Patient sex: F
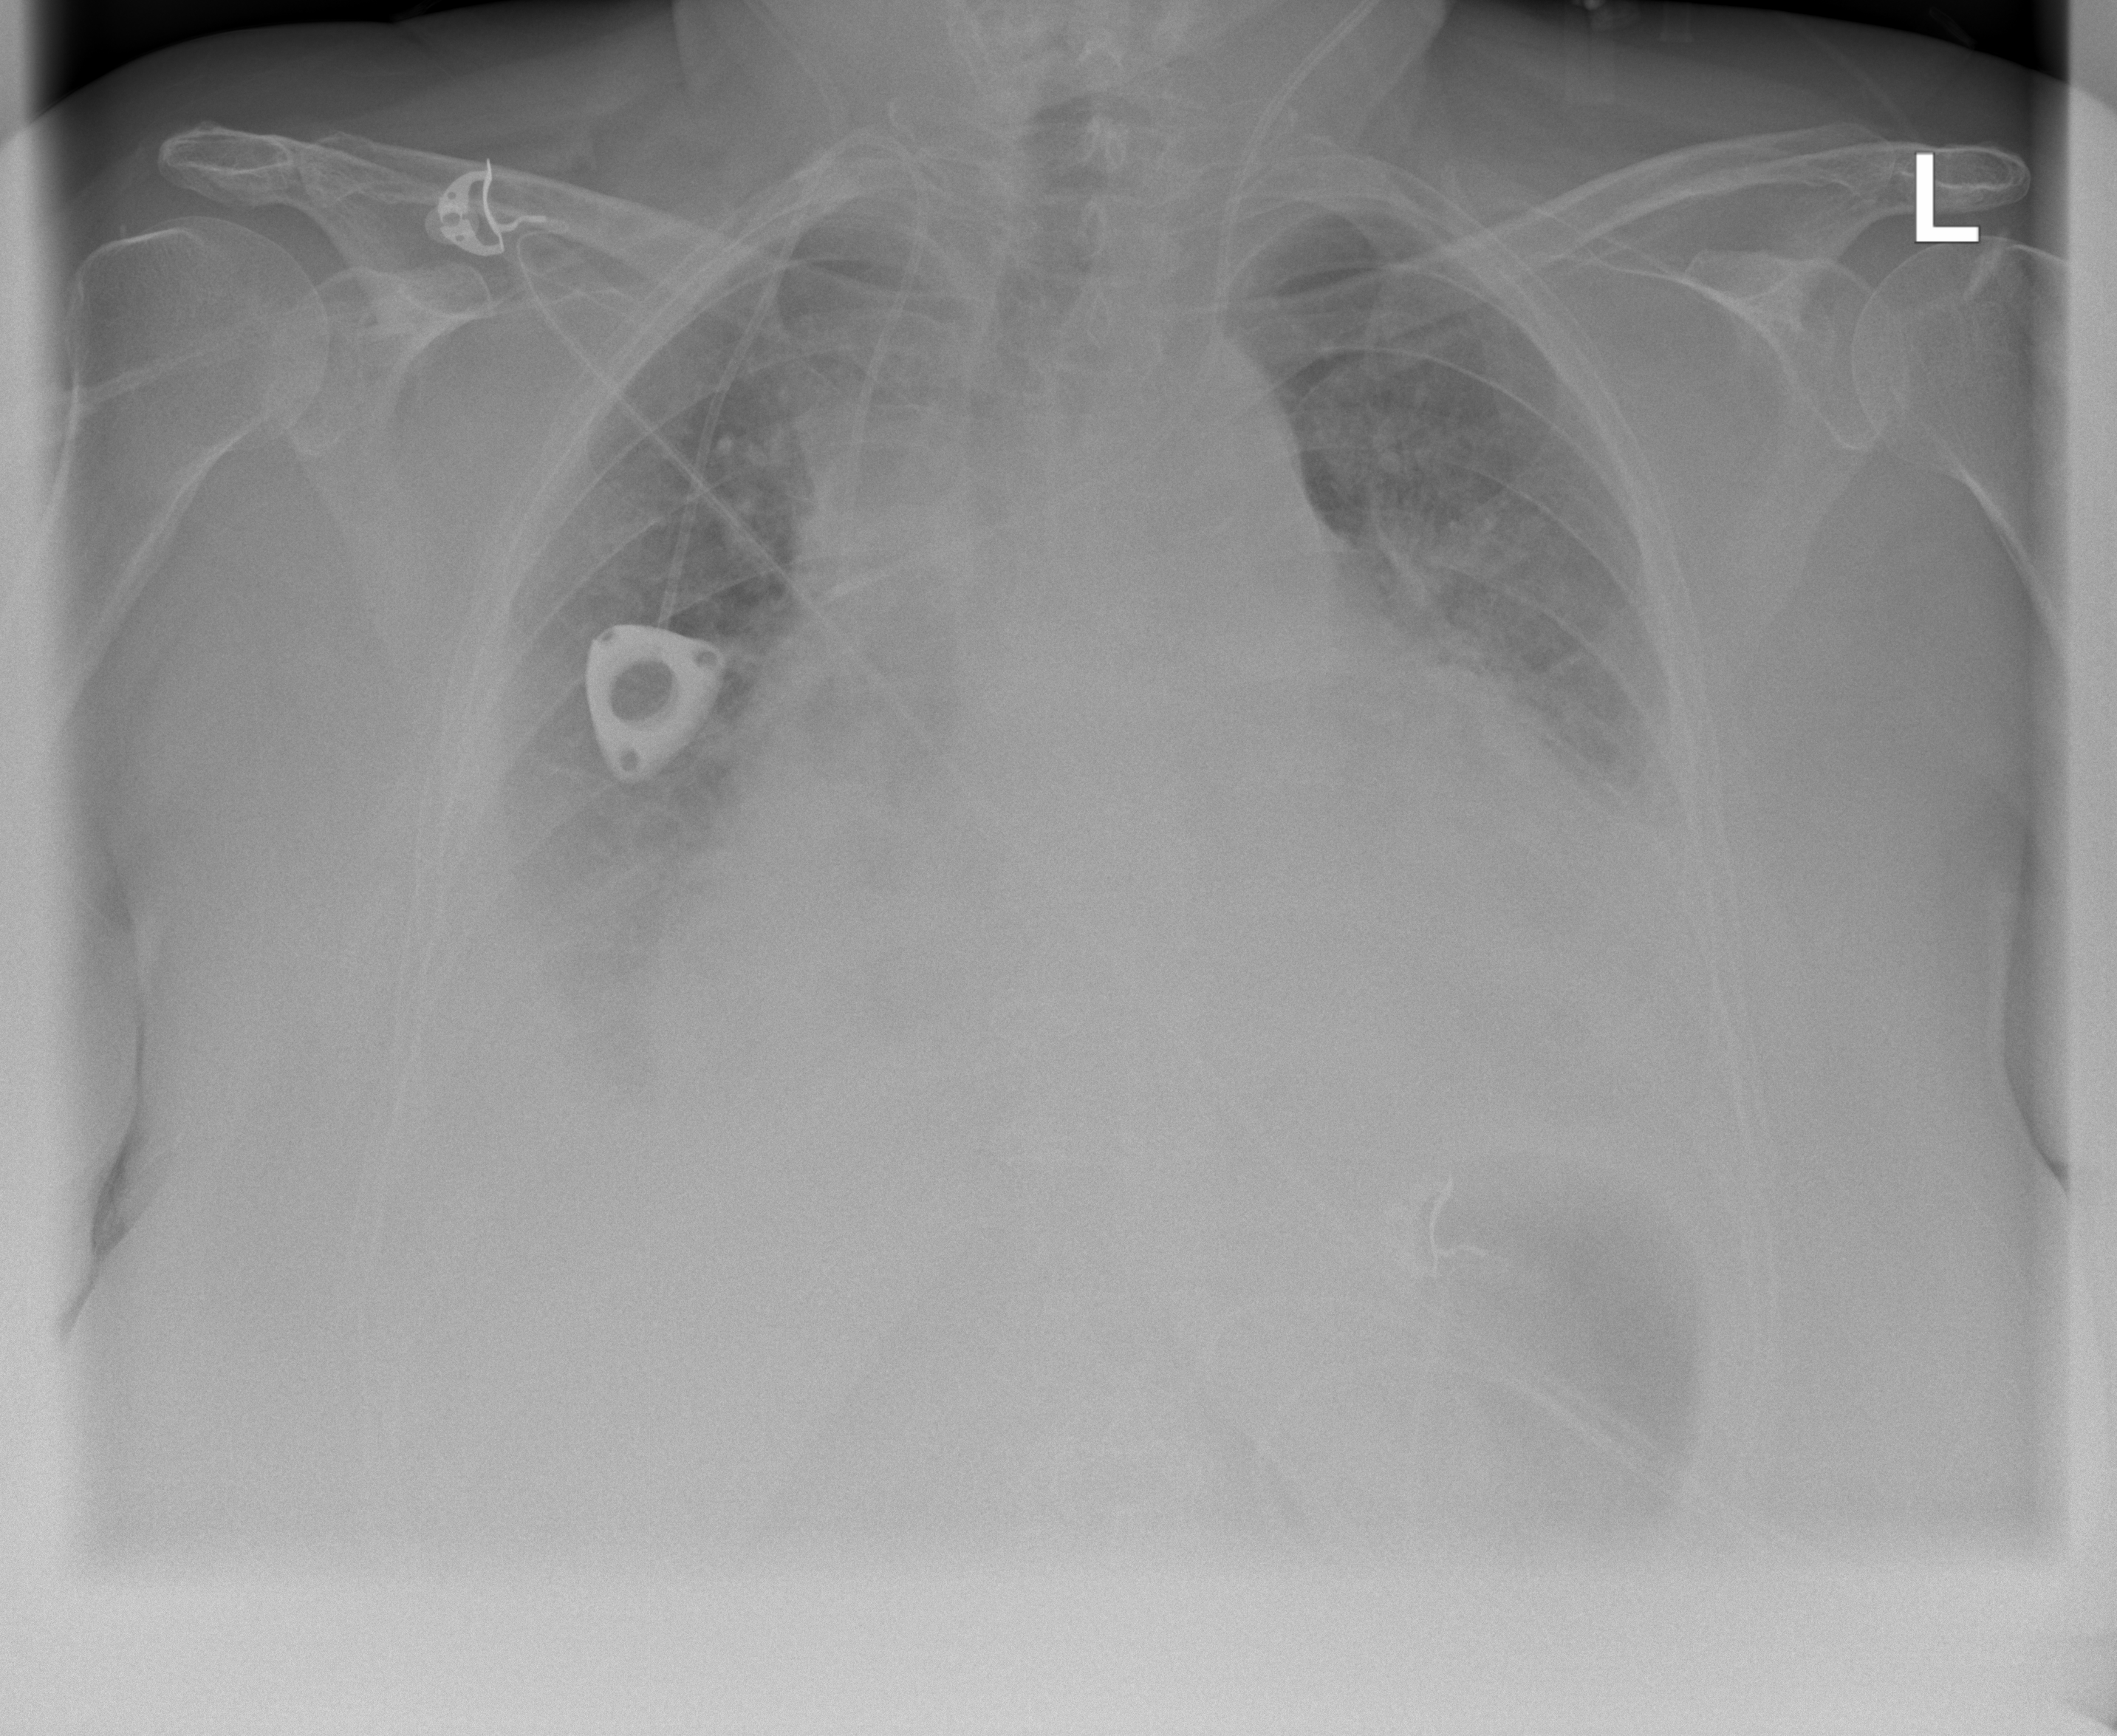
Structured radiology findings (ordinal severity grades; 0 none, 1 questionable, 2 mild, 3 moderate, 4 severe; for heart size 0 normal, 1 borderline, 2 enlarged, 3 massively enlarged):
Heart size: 3
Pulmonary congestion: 2
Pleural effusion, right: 2
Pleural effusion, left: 2
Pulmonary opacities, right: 0
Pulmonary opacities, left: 0
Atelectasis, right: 2
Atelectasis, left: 2